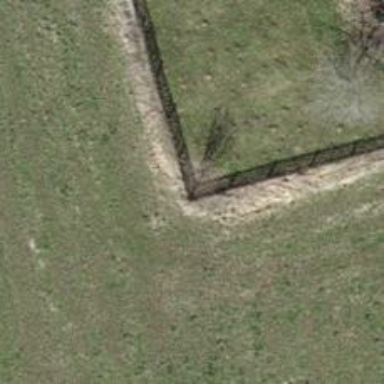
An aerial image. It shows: Fence.